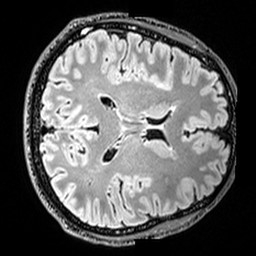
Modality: T2w
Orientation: axial
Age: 42
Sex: male
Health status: healthy
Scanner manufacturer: siemens
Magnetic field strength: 3 T
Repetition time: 5 s
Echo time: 0.397 s